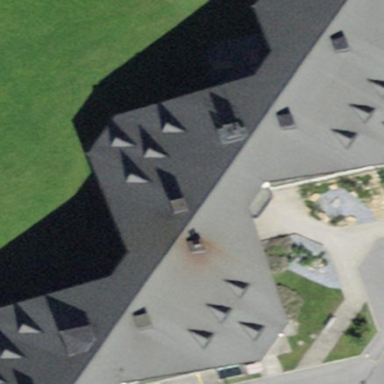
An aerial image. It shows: Office building with tiled roof.